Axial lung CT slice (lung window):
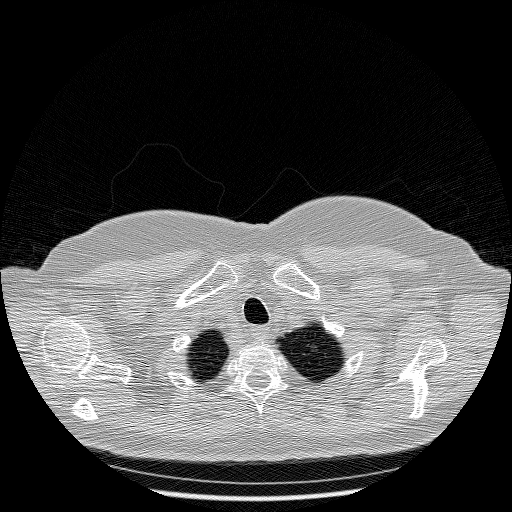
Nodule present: no